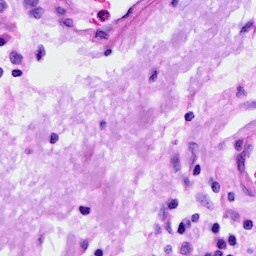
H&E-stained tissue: Ovarian